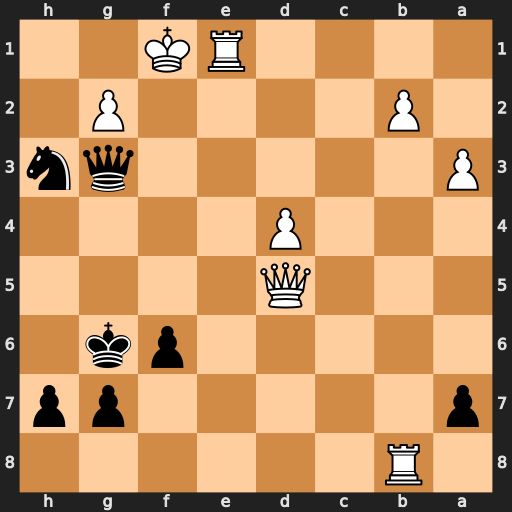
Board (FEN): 1R6/p5pp/5pk1/3Q4/3P4/P5qn/1P4P1/4RK2
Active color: b
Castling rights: -
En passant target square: -
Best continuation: Qf2#